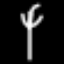
Label: fork